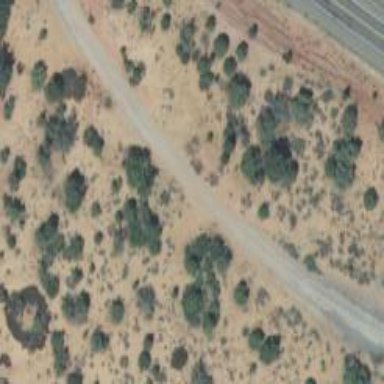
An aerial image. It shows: Track road.